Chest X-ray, PA view. Patient: 42 years old, sex F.
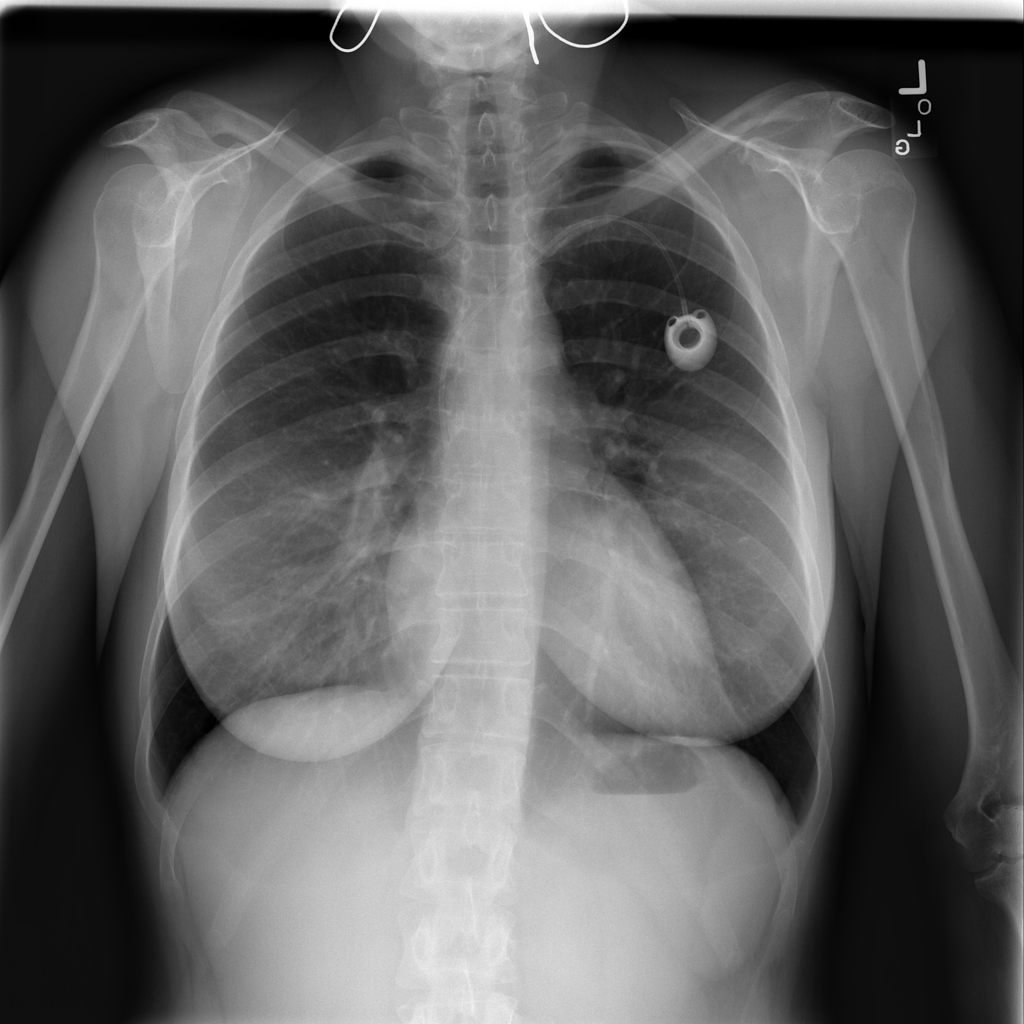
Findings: No Finding